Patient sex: M
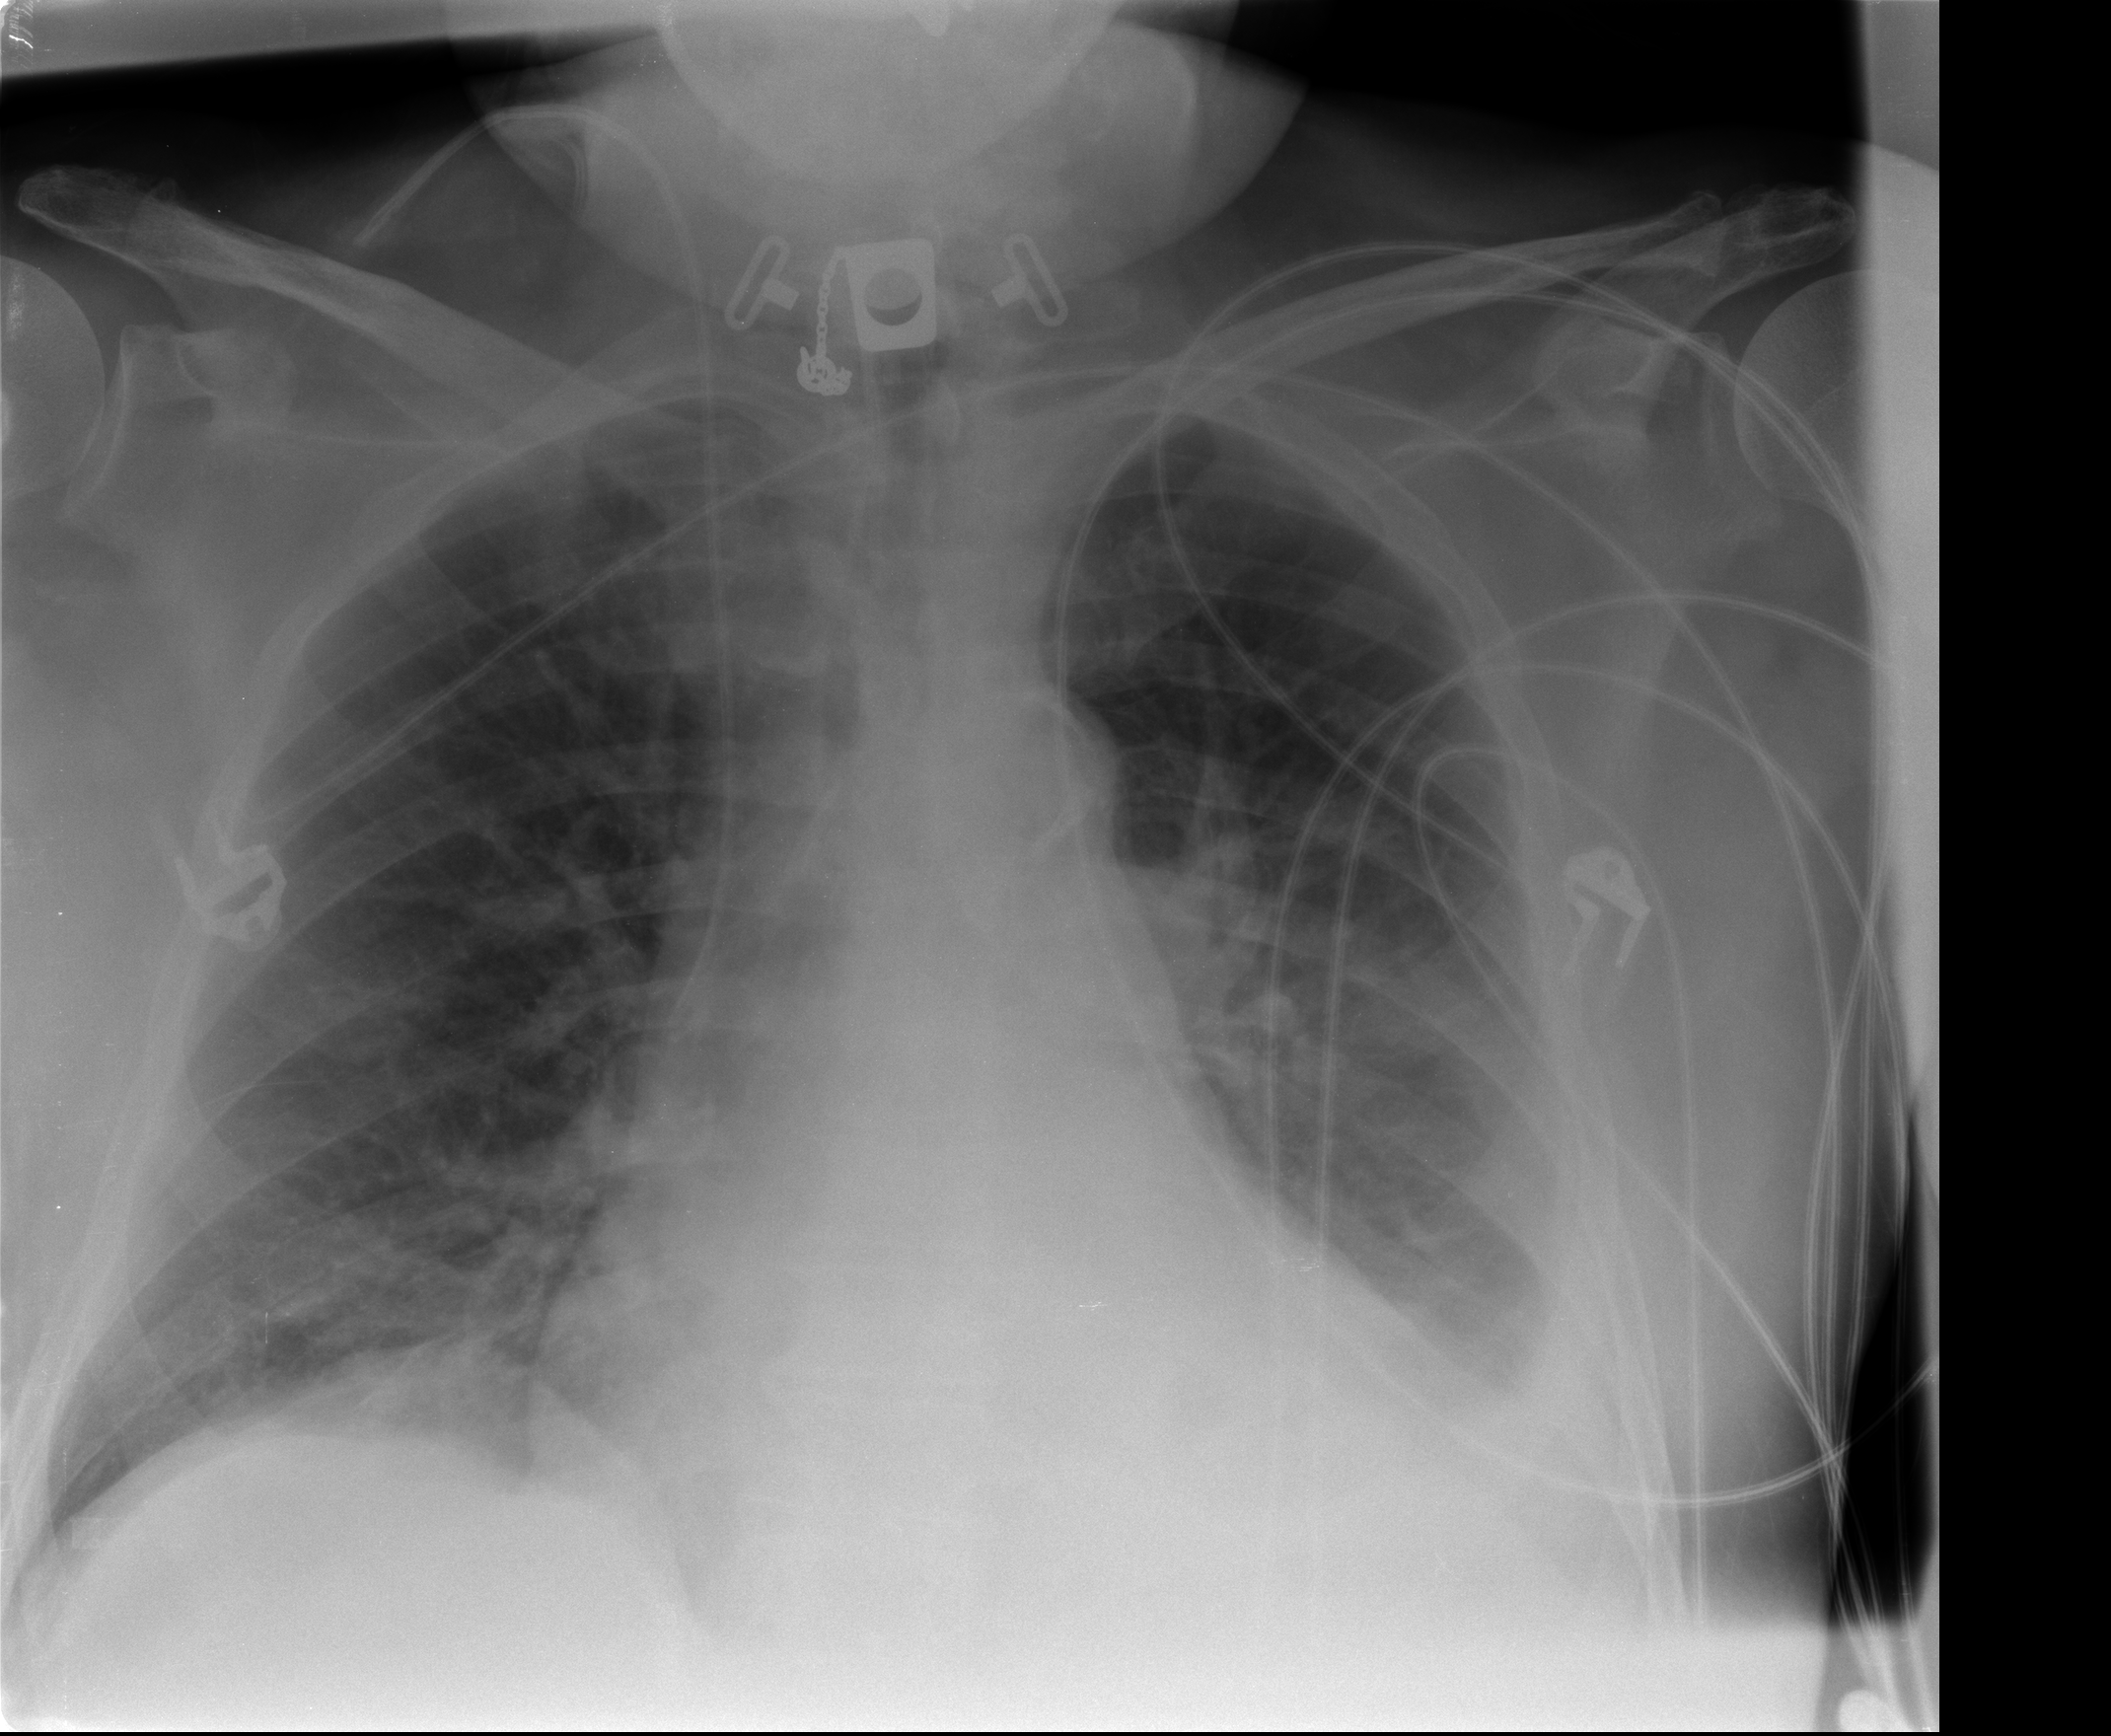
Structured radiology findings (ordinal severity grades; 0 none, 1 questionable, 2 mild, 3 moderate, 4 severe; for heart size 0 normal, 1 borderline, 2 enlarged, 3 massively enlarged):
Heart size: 2
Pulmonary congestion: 2
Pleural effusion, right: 0
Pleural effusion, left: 2
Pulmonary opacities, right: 0
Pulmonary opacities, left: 0
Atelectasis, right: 2
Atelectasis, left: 2